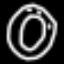
Label: donut